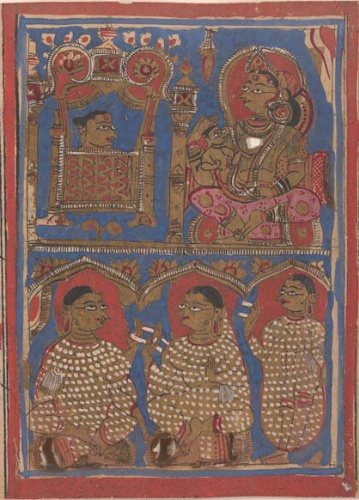
Date: 15th century
Object type: Folio
Classification: Paintings
Medium: Ink, opaque watercolor, and gold on paper
Culture: India (Gujarat)
Dimensions: 4 3/8 x 10 5/8 in. (11.1 x 27 cm)
Department: Asian Art
Credit line: Rogers Fund, 1955
Accession year: 1955
Repository: Metropolitan Museum of Art, New York, NY
Tags: Infants|Mothers|Cradles